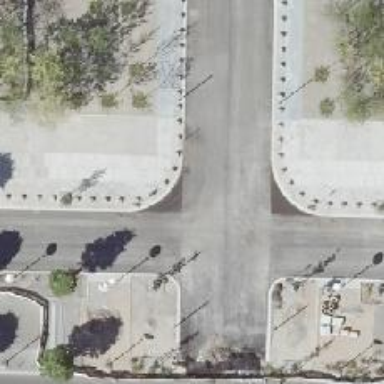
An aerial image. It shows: Tertiary road with asphalt surface. It has separate sidewalks on both sides and dedicated lanes for cyclists on both sides as well.